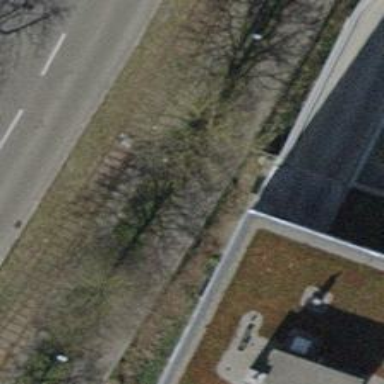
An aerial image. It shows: Bicycle parking area with wall loops for securing bikes.